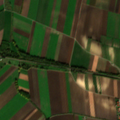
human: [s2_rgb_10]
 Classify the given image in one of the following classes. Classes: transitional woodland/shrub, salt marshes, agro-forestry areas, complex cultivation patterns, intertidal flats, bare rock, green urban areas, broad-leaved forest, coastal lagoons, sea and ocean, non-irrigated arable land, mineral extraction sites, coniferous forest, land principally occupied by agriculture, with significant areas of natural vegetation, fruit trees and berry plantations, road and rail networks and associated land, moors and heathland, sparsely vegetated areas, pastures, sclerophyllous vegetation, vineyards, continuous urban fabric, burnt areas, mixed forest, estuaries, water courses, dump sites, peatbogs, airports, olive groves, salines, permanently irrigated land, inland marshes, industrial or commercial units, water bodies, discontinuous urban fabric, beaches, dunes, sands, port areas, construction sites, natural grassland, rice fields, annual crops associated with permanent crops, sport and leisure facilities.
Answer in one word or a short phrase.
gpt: discontinuous urban fabric, non-irrigated arable land, land principally occupied by agriculture, with significant areas of natural vegetation